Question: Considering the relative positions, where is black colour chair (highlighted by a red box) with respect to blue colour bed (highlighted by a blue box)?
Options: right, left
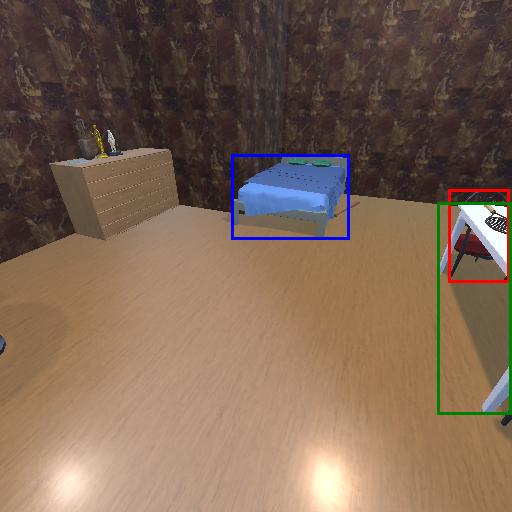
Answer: right